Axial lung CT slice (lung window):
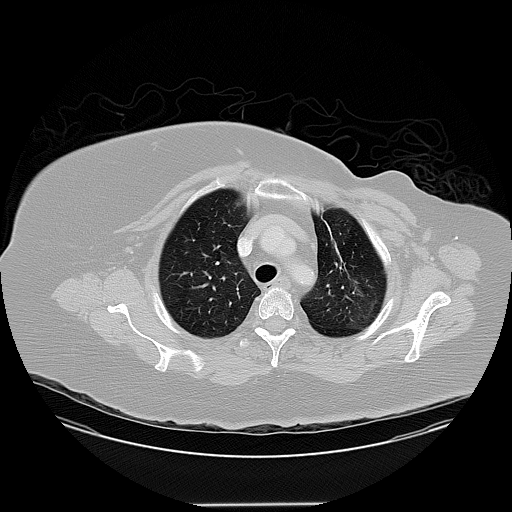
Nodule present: no